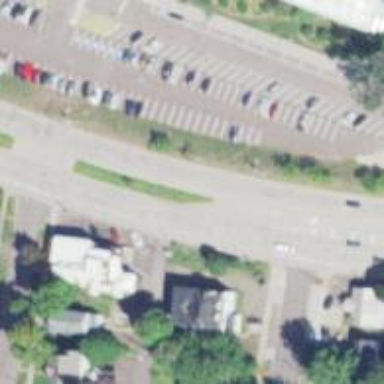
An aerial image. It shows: Alley classified as service road.